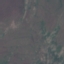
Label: HerbaceousVegetation